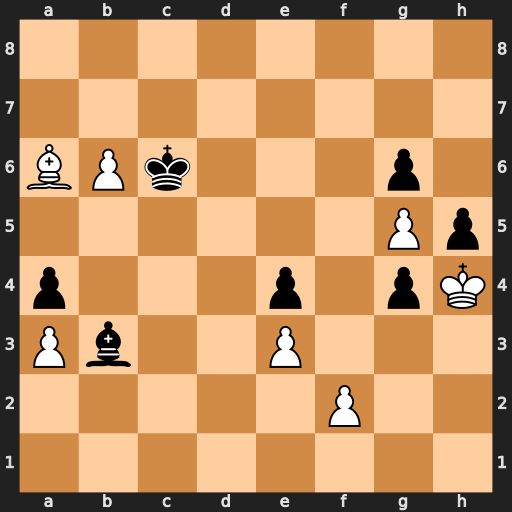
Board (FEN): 8/8/BPk3p1/6Pp/p3p1pK/Pb2P3/5P2/8
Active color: w
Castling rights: -
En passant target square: -
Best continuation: Bb5+ Kxb5 b7